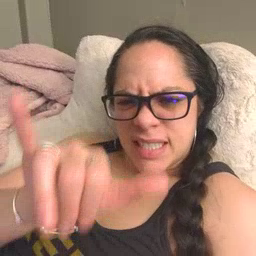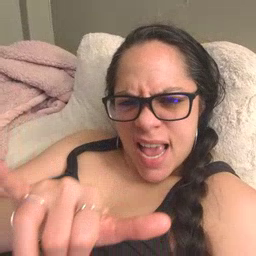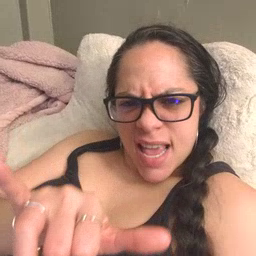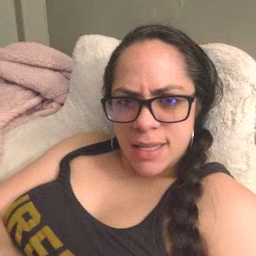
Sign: stay